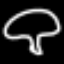
Label: mushroom